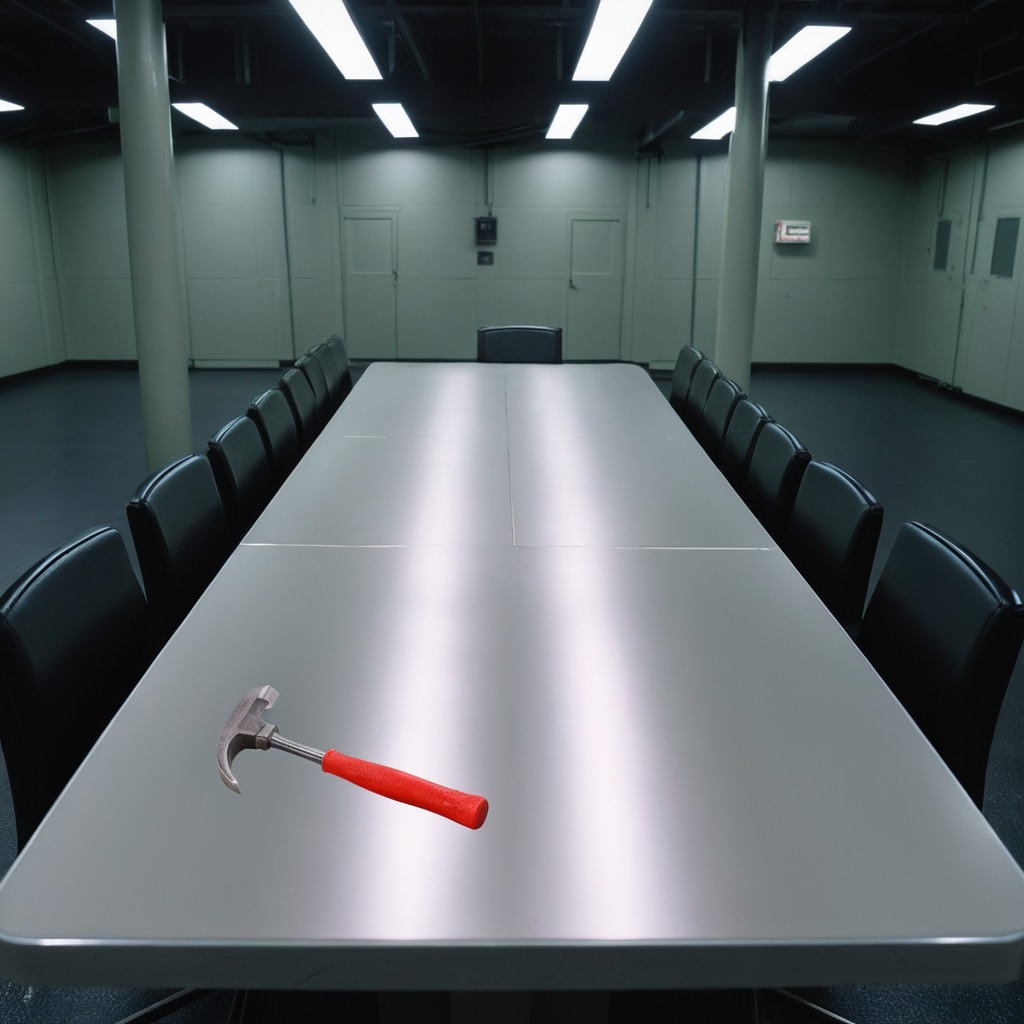
A hammer lies on a clean empty table in a railway signal maintenance room lit by harsh overhead fluorescents photorealistic surface textures crisp shadows high dynamic range